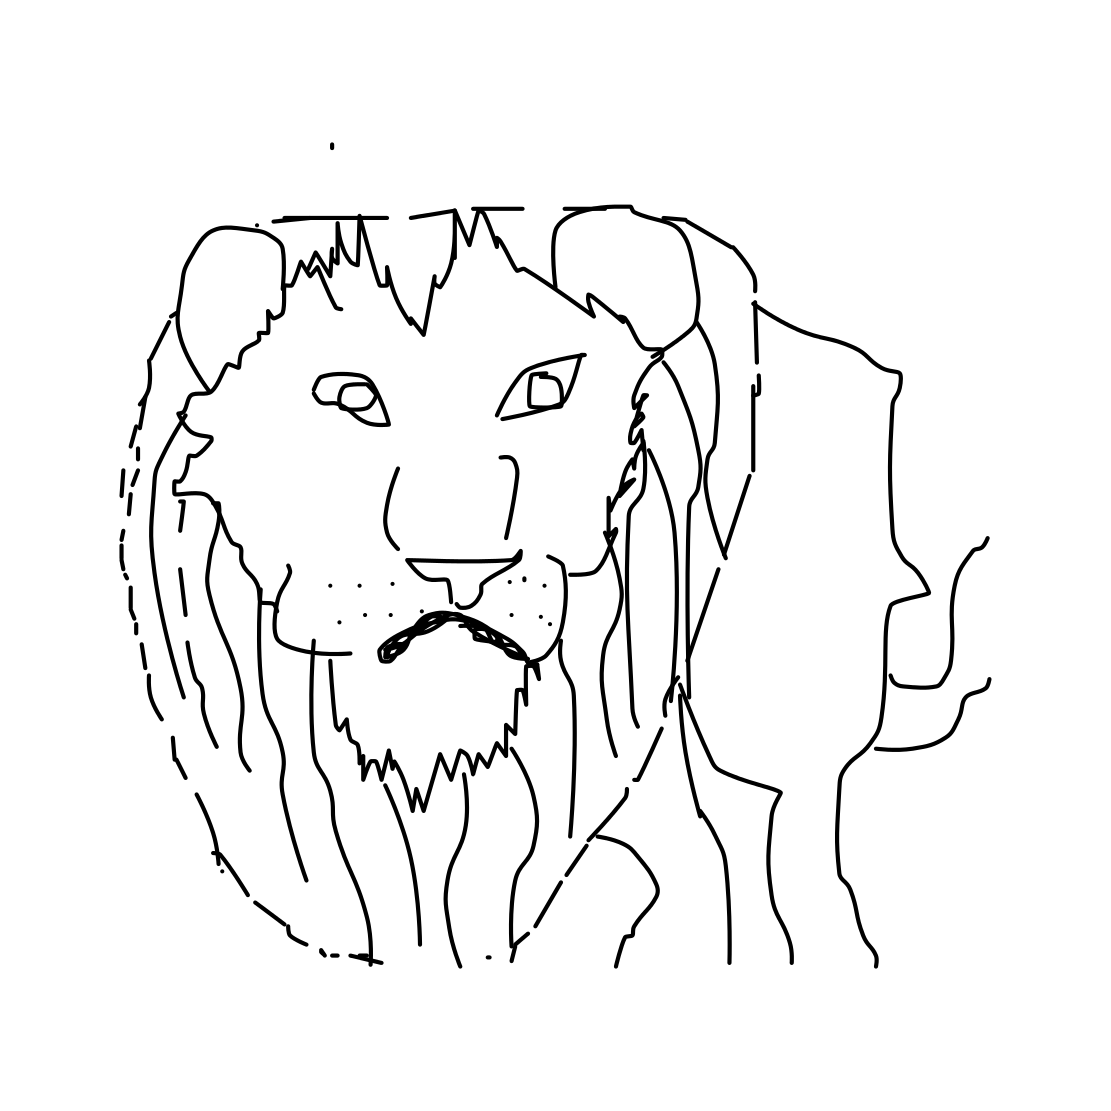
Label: lion